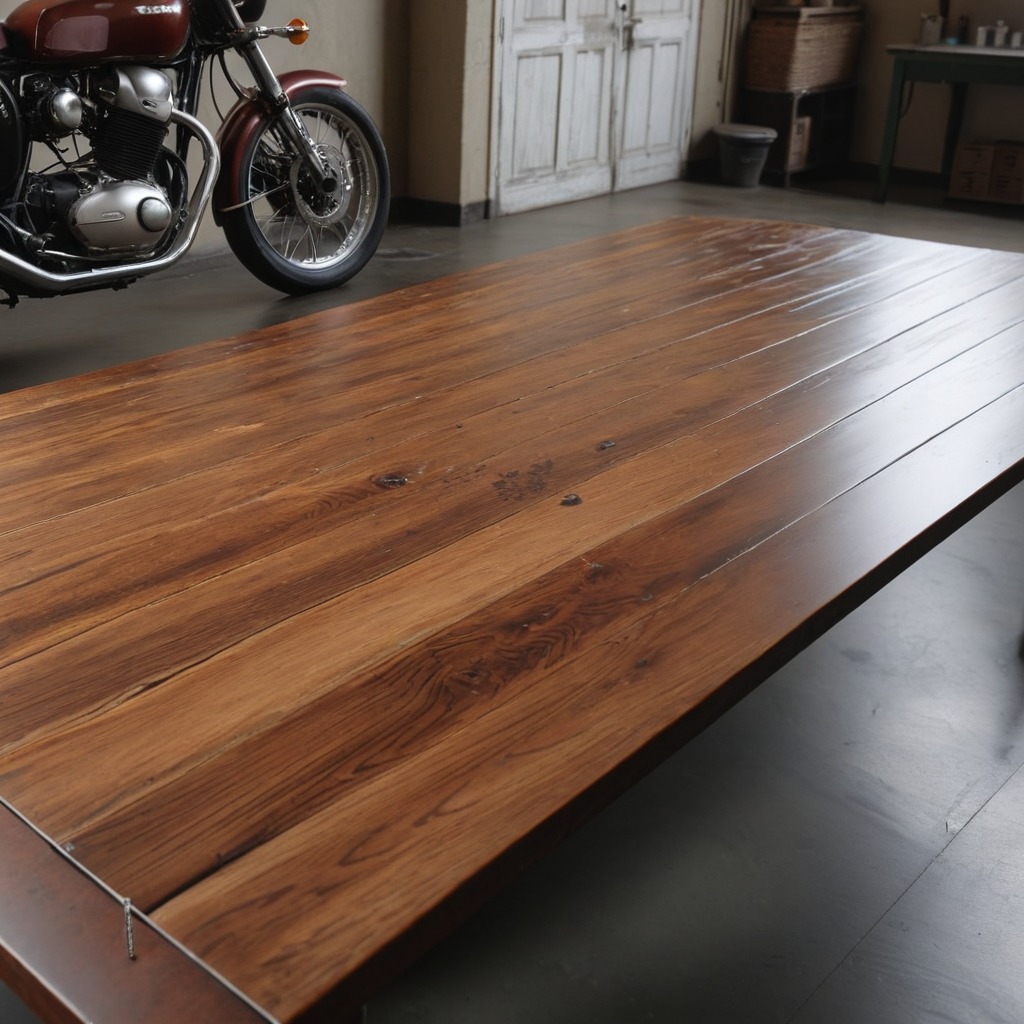
A metal screw is lying on the wooden table.